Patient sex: M
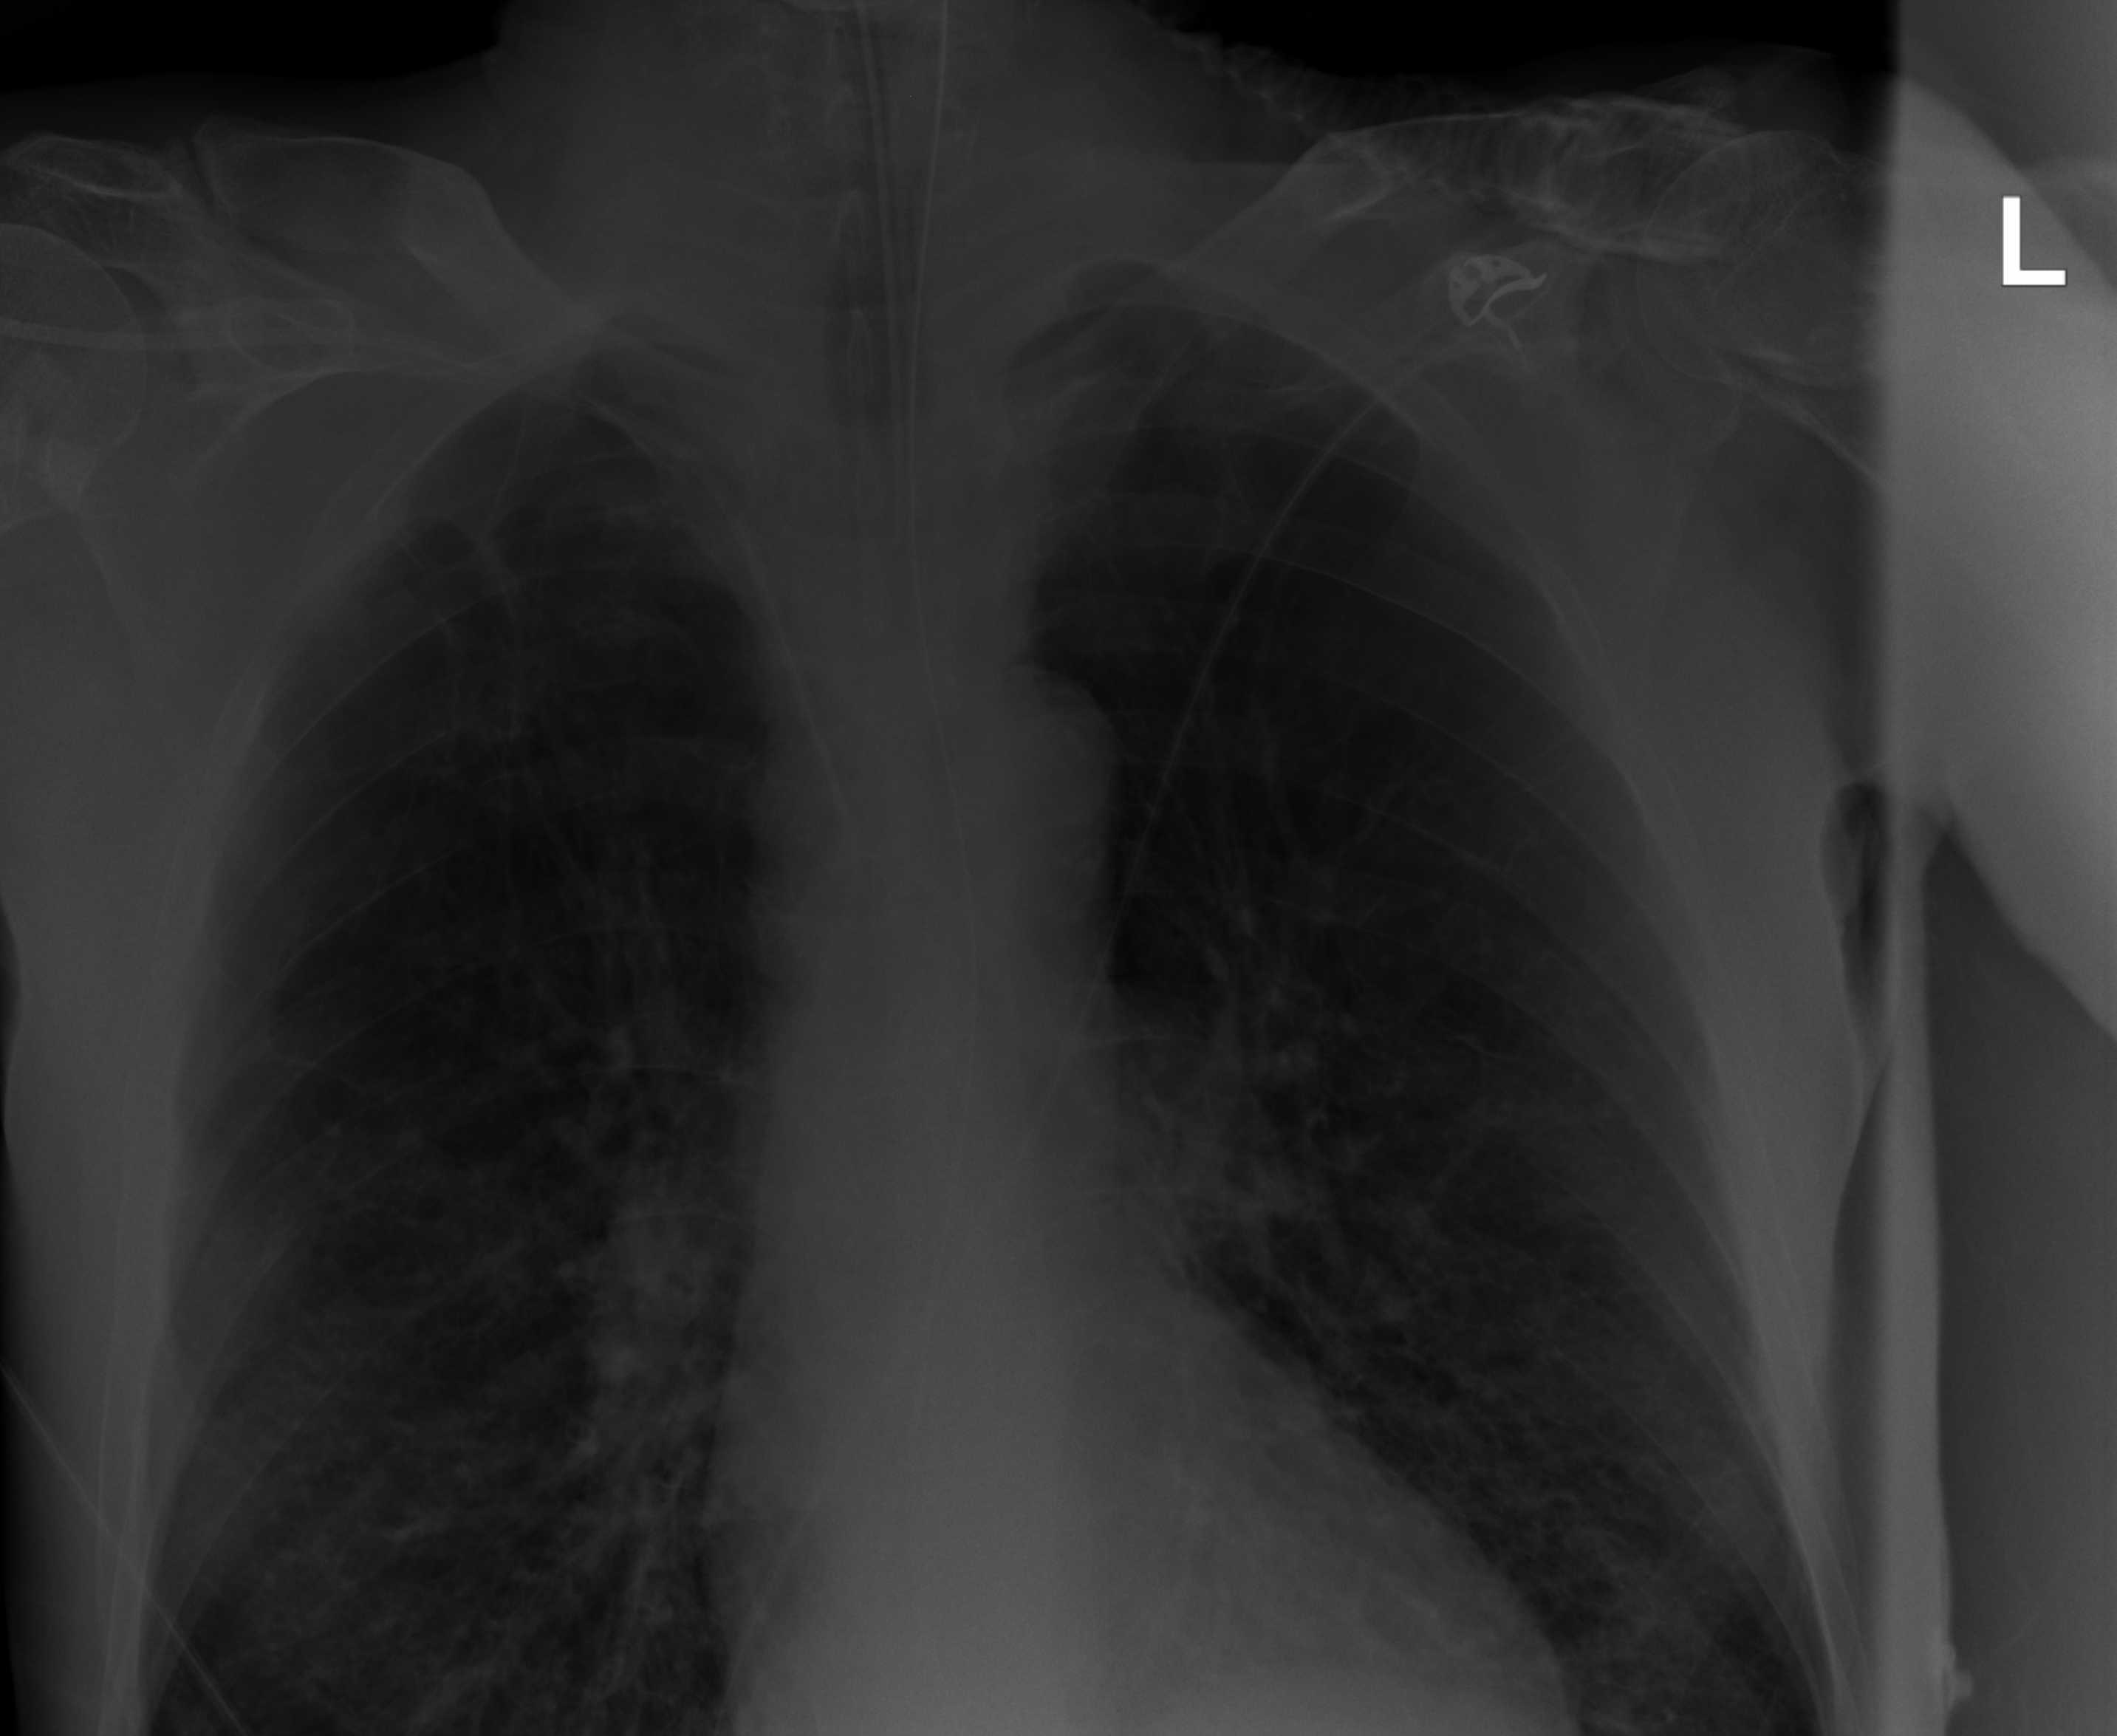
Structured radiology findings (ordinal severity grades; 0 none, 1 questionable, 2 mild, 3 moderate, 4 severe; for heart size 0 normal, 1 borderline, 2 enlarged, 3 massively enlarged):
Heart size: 0
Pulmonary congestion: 0
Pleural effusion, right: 0
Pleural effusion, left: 0
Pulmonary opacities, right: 1
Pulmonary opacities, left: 1
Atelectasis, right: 0
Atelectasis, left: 0